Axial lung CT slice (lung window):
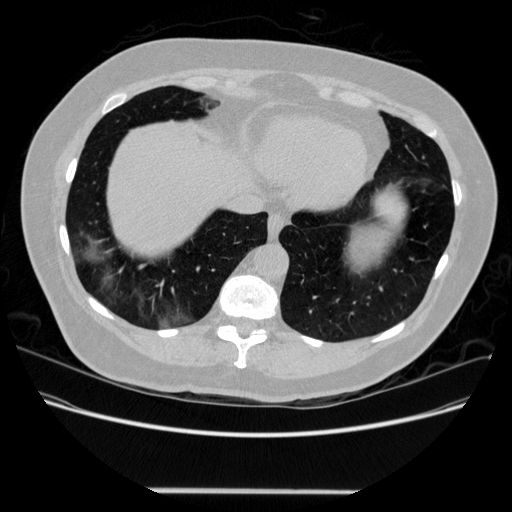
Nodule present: no